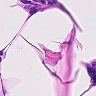
Metastatic tissue present: no